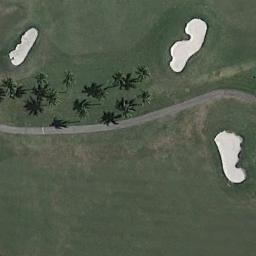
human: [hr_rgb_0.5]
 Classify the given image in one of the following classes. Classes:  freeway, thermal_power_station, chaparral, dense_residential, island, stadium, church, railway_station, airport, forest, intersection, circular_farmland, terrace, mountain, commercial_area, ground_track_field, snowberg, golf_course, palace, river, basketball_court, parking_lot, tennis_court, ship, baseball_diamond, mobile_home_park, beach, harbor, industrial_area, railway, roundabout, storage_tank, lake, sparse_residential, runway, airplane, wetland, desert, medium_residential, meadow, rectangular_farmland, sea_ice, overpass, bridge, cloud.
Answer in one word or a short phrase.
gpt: golf_course